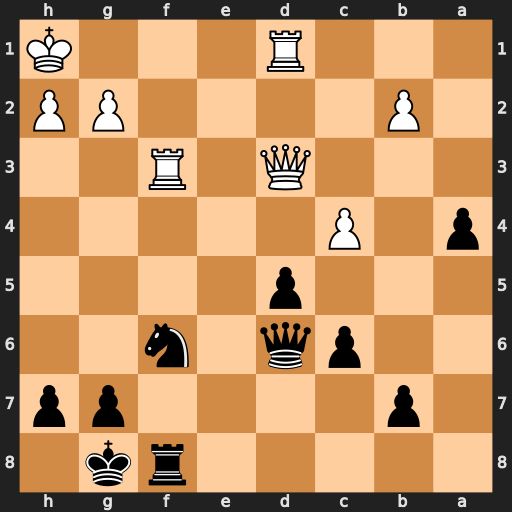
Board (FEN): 5rk1/1p4pp/2pq1n2/3p4/p1P5/3Q1R2/1P4PP/3R3K
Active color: b
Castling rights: -
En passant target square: -
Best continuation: Ng4 g3 Nf2+ Rxf2 Rxf2